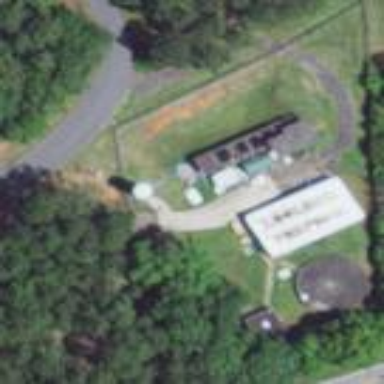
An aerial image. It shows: Water works facility.